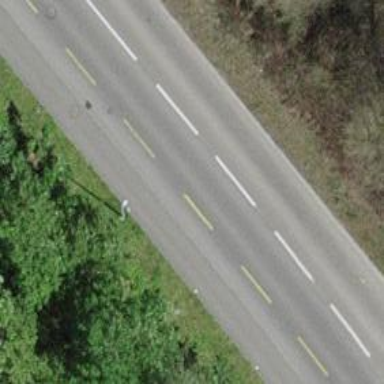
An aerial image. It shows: Tertiary road with advisory cycle lane on asphalt surface.